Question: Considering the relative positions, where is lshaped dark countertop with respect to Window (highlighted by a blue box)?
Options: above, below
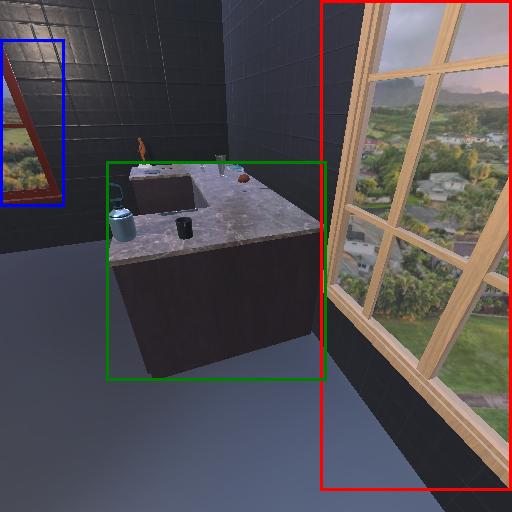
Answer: above